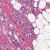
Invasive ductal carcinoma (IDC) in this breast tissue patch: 1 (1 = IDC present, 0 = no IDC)